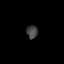
Tissue: lung
Cell type: Epithelial cells
Senescence score: 0.2001
Nuclear area (px): 143
Mean DAPI intensity: 67.238